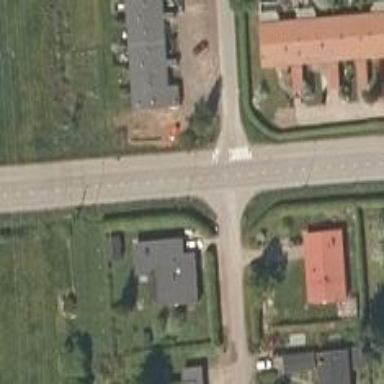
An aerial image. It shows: Uncontrolled road crossing.